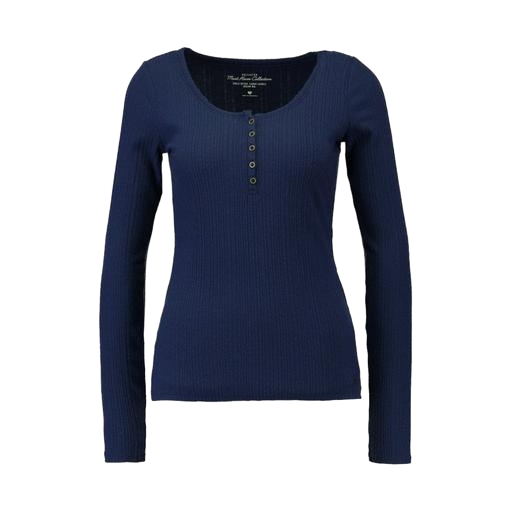
black henley long-sleeved ribbed-jersey top, blue still long-sleeved top, blue scoop-neck long-sleeve t-shirt, white background